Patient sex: F
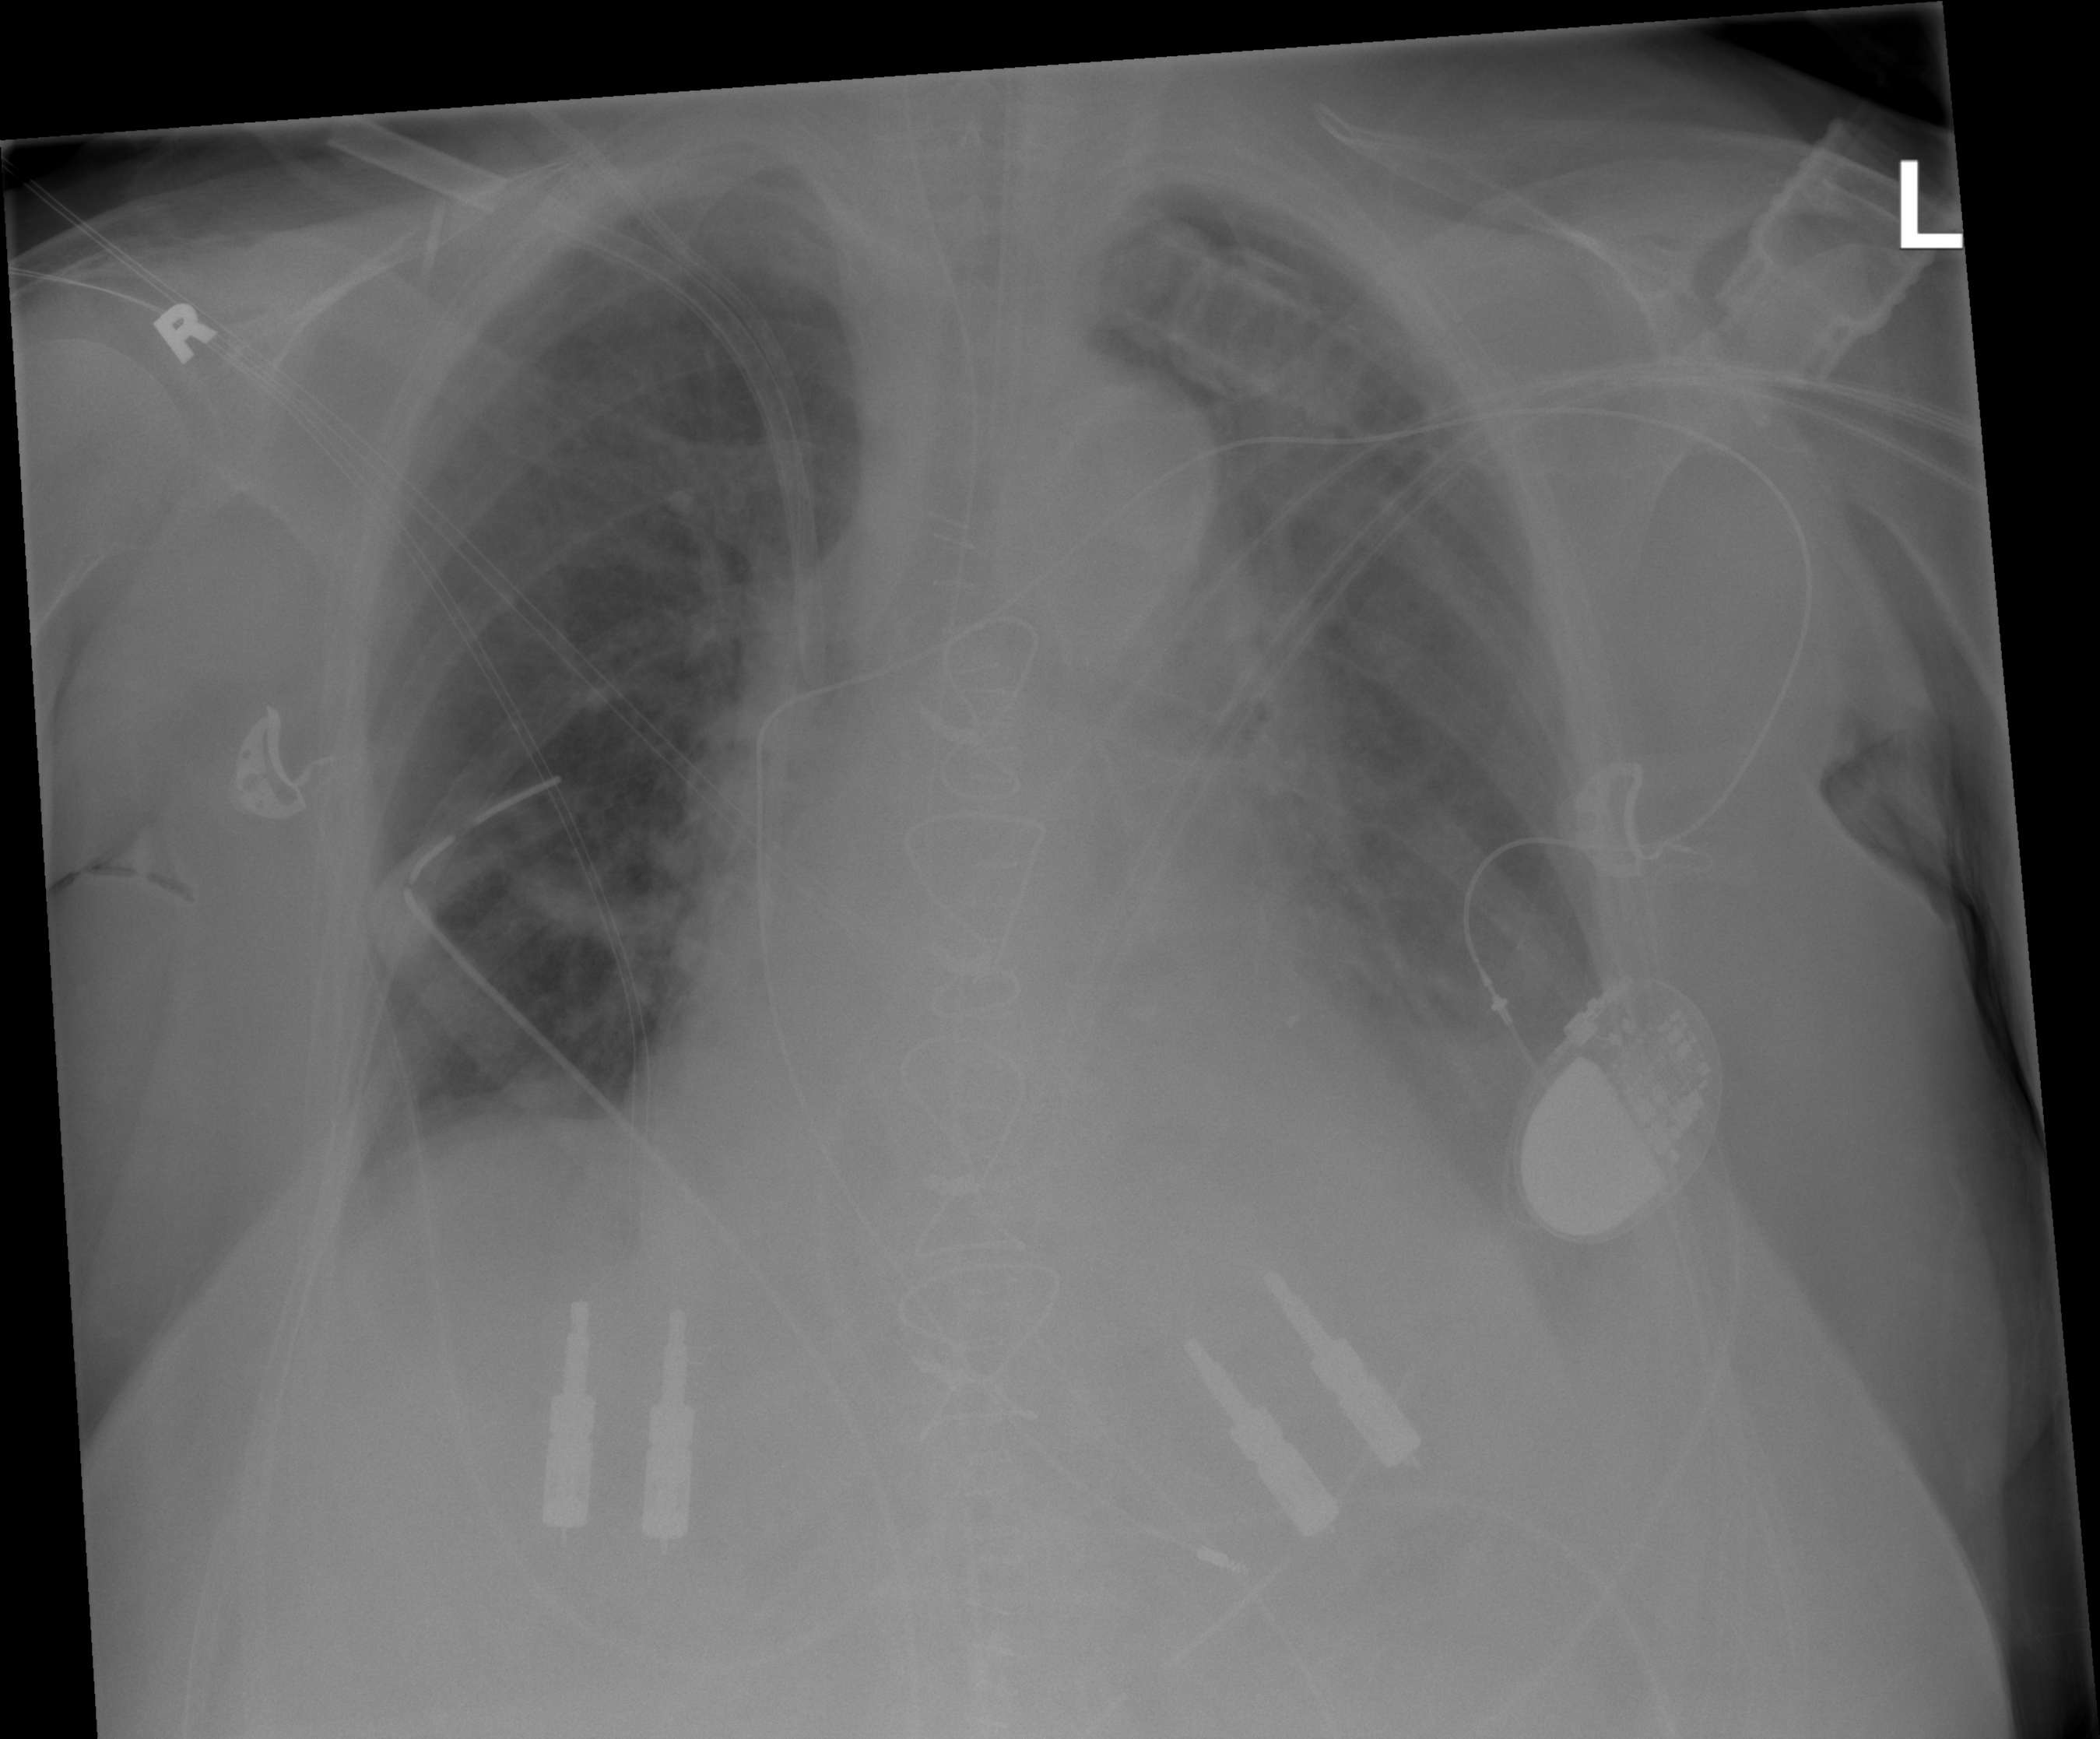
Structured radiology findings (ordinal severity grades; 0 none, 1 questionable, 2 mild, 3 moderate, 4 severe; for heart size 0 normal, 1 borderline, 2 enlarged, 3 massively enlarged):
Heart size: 2
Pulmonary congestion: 3
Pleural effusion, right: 0
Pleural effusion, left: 2
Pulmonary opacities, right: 2
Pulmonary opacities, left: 2
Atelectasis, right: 0
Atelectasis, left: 2